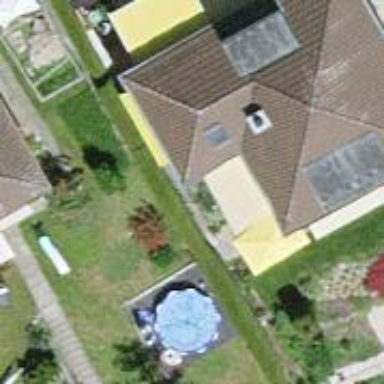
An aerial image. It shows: Residential building.